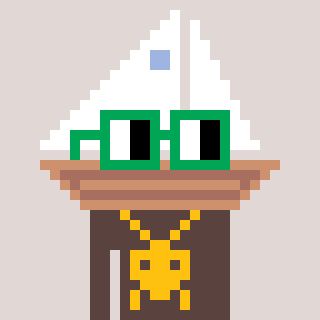
a pixel art character with square green glasses, a sailboat-shaped head and a darkbrown-colored body on a warm background